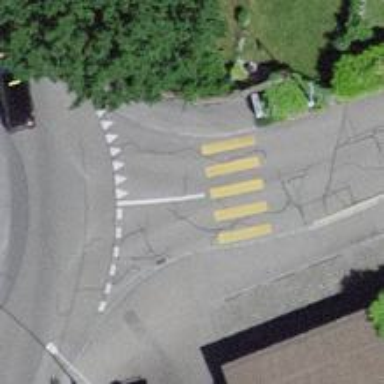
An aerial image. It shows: Uncontrolled zebra crossing with notable zebra markings.